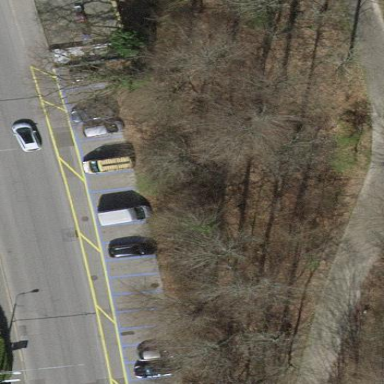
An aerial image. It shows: Parking available on the street side.